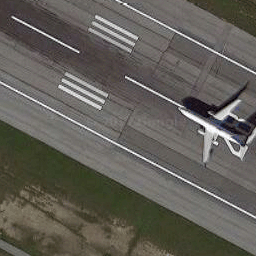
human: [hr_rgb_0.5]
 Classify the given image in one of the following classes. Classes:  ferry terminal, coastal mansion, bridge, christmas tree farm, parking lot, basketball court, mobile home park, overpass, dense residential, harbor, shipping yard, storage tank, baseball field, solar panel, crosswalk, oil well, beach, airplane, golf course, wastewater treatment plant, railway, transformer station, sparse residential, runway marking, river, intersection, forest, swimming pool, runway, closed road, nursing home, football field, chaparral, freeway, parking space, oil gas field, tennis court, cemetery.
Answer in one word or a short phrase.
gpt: runway